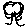
Label: tree